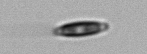
Label: pennate